Field crop: tomato
Growth stage: 1
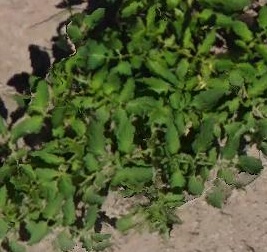
Species: tomato